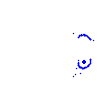
Particle: pion